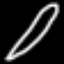
Label: fork